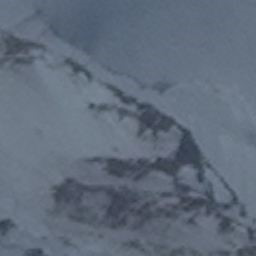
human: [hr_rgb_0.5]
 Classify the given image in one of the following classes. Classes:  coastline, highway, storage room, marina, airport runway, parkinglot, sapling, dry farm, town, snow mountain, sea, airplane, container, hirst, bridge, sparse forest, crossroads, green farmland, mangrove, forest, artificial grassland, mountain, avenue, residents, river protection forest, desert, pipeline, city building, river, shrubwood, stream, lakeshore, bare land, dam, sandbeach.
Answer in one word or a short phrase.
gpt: snow mountain